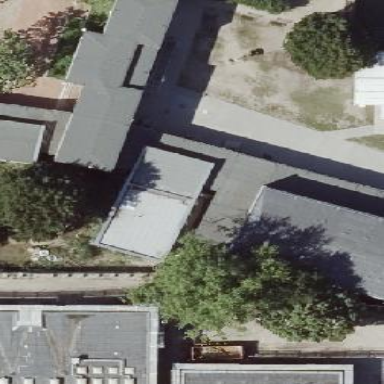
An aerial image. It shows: School building.